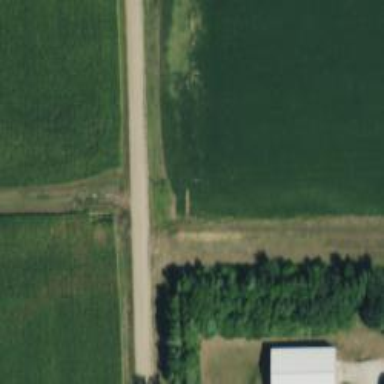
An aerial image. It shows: Unclassified road.